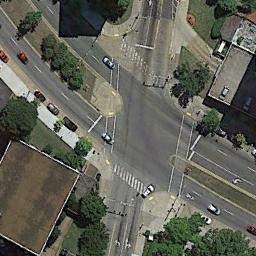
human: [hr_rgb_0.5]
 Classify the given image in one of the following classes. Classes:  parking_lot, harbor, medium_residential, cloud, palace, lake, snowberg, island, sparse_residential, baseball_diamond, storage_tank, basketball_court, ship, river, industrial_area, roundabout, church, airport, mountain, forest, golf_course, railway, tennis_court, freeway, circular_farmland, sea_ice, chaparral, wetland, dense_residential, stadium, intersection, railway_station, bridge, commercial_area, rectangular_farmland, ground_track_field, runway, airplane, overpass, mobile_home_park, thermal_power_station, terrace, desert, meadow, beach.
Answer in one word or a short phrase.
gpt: intersection